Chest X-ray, PA view. Patient: 41 years old, sex M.
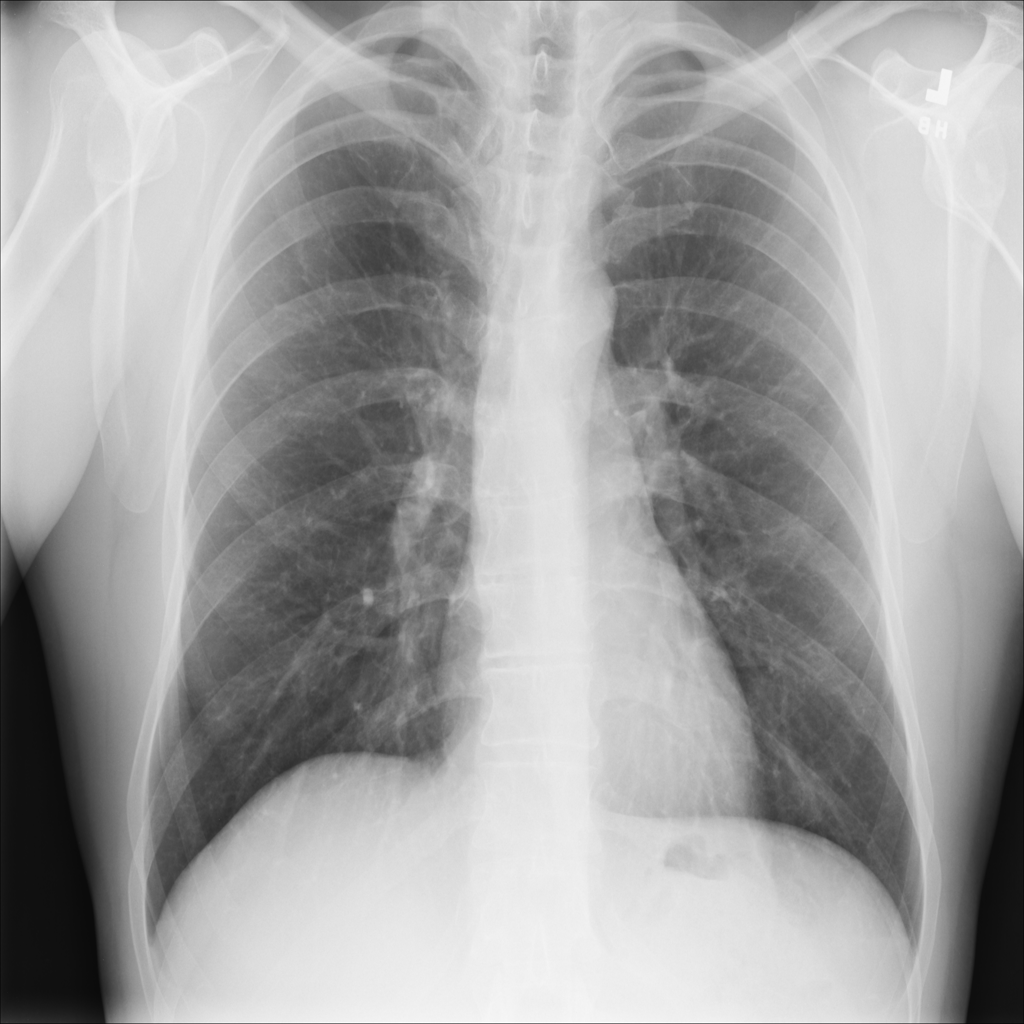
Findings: No Finding